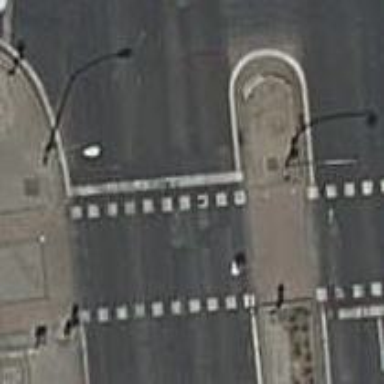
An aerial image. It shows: Road crossing with traffic signals.